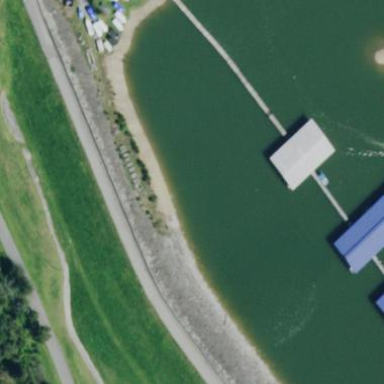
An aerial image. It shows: Pier on dock by the waterway.